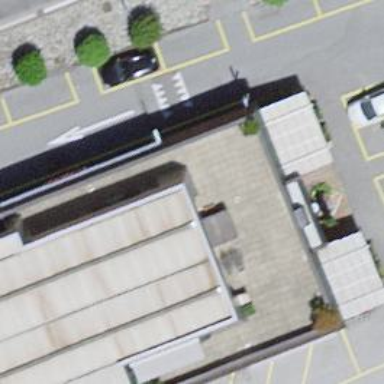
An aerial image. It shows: Café.